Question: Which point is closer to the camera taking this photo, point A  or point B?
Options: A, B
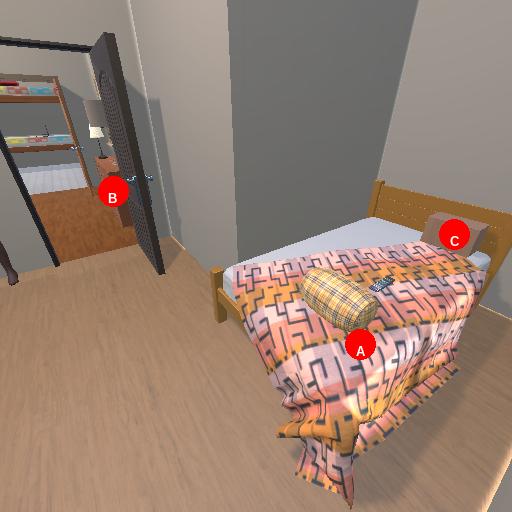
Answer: A